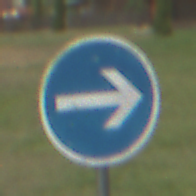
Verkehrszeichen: VorgeschriebeneFahrtrichtungHierRechts
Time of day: MorningAfternoon
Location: Outdoor (Nature)
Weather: PartlyCloudy
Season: NotSpecified
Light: Natural